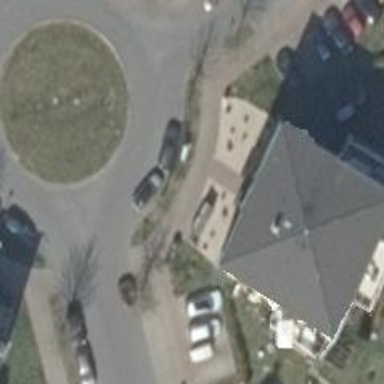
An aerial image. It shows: Residential road with asphalt surface leading to roundabout.